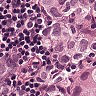
Metastatic tissue present: yes